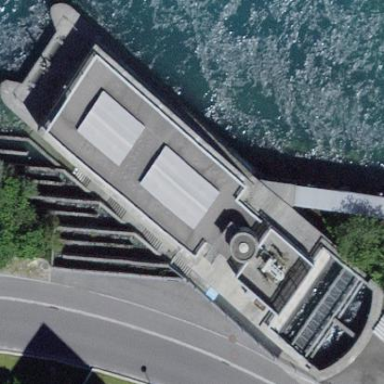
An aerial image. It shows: Industrial building with hydro power generator.